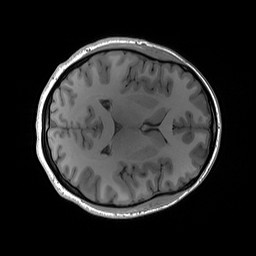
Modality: T1w
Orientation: axial